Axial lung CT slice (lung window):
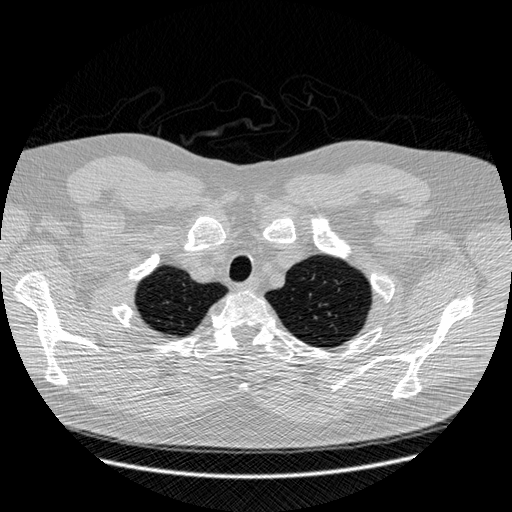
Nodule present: no